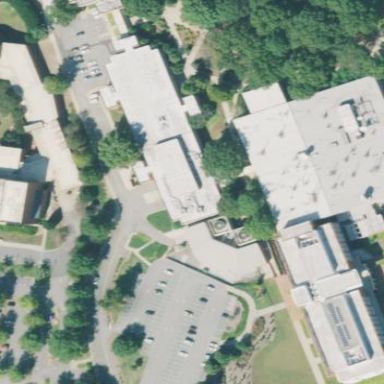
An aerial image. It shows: University building.